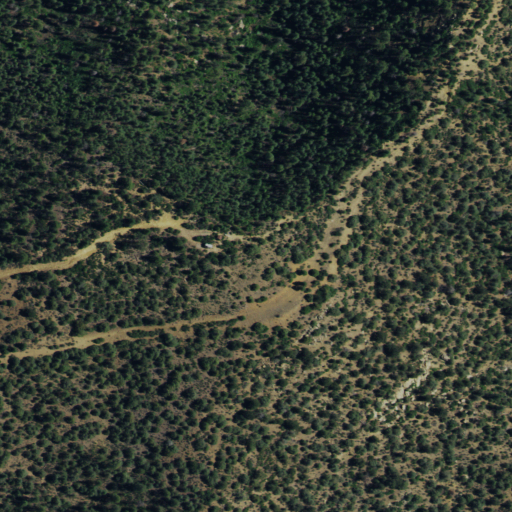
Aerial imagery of mountain in New Mexico named Radio Hill containing shrub and evergreen forest